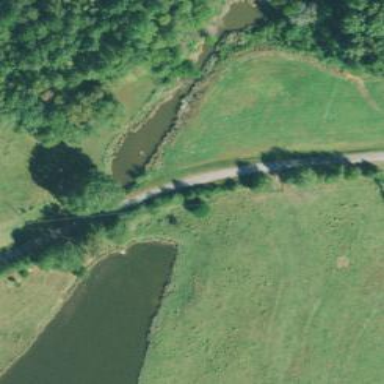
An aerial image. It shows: Culvert tunnel.